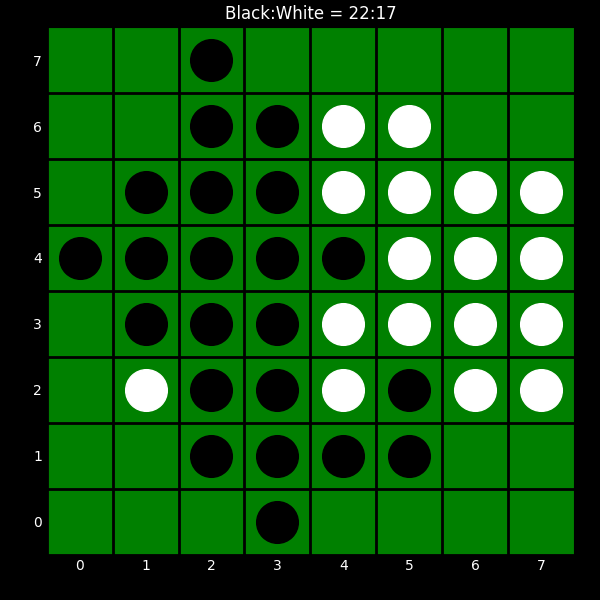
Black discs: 22
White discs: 17